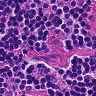
Metastatic tissue present: no